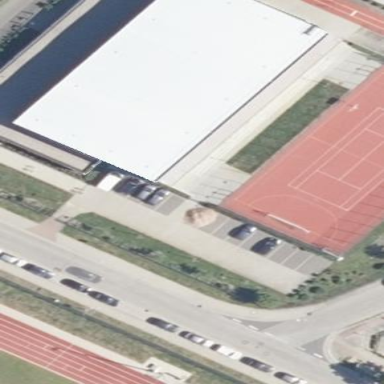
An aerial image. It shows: Sports hall building.